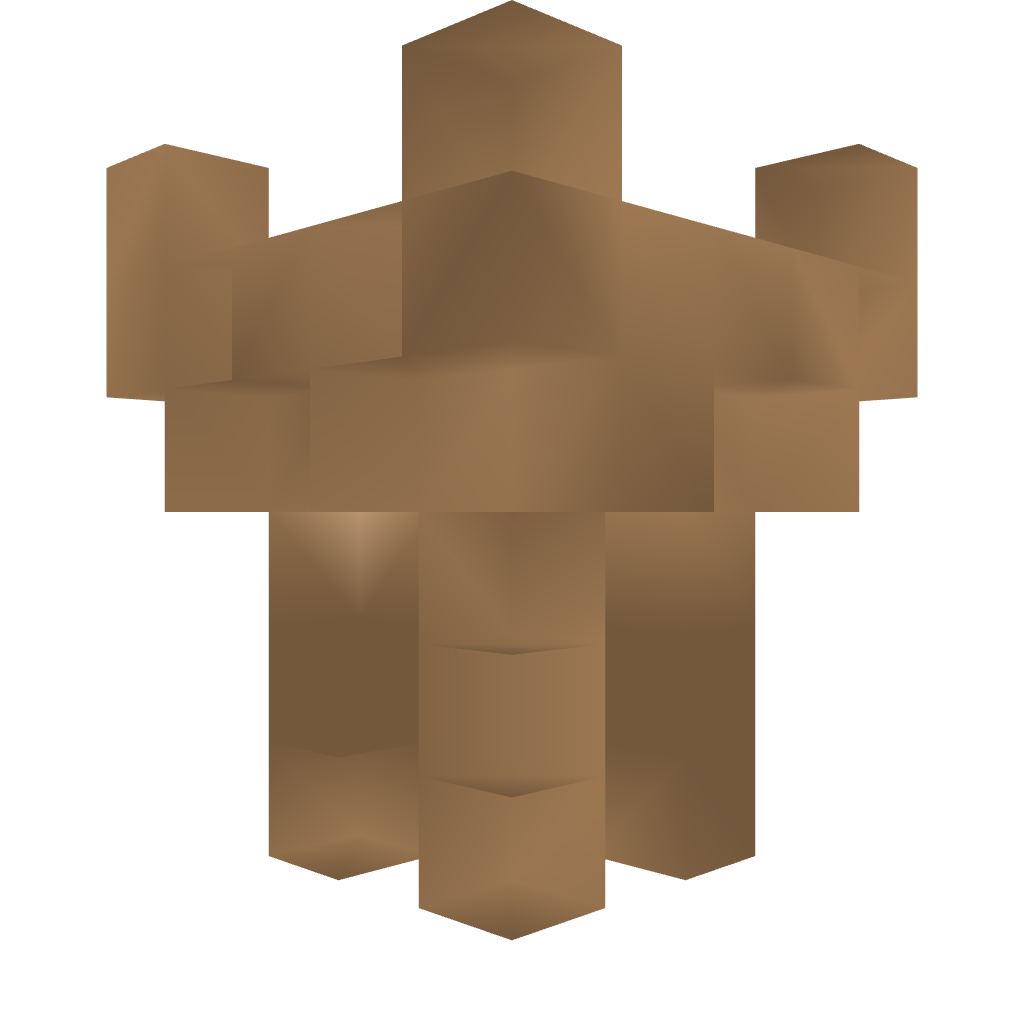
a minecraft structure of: Beach guard tower good quality